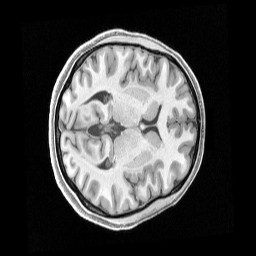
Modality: T1w
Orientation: axial
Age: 24
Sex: female
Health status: healthy
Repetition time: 2.4 s
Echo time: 0.00222 s